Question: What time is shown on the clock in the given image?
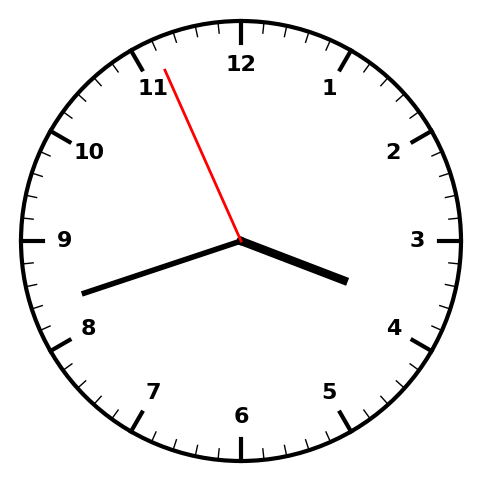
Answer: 03:41:56